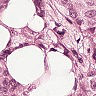
Metastatic tissue present: yes